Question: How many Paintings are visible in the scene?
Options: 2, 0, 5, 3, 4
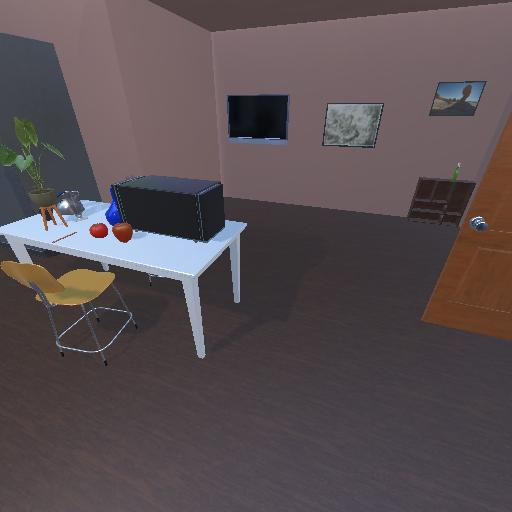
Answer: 2